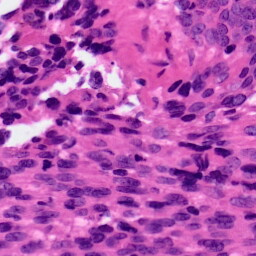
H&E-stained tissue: Ovarian